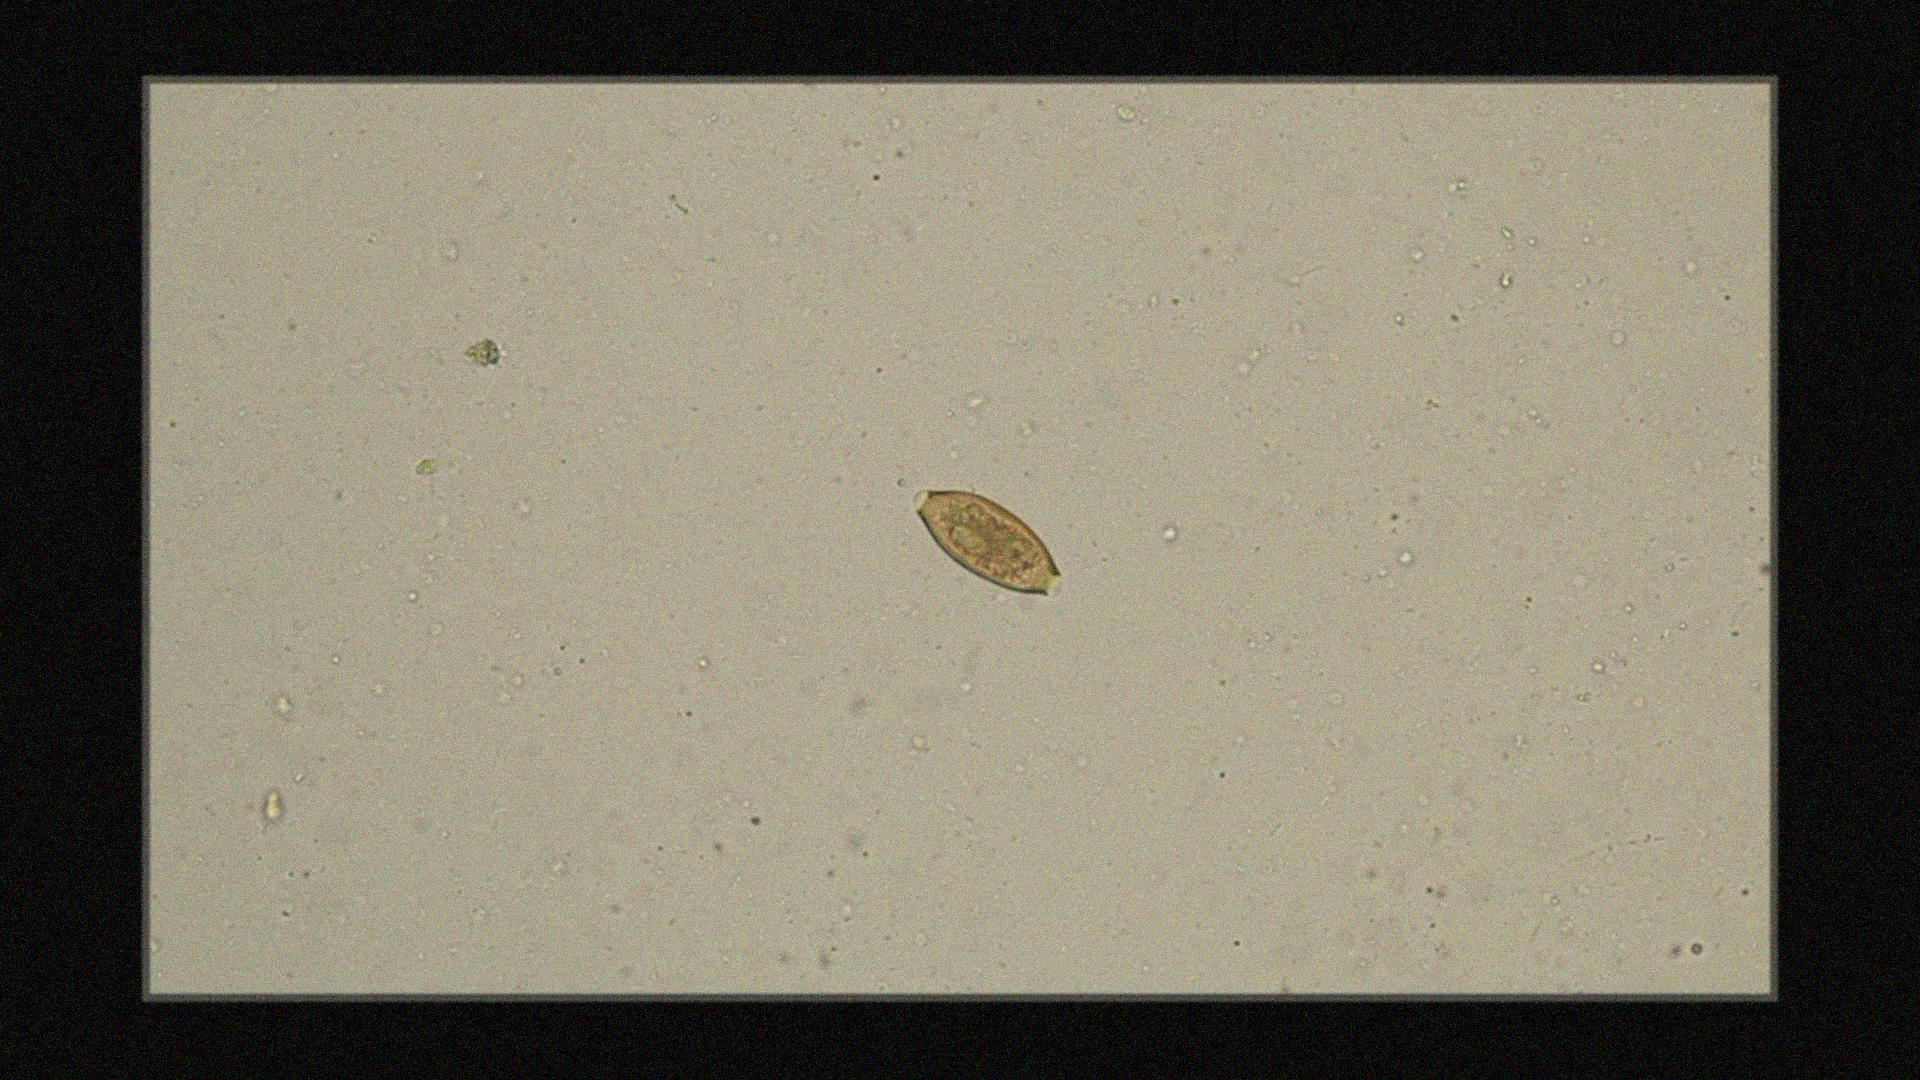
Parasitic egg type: Trichuris trichiura